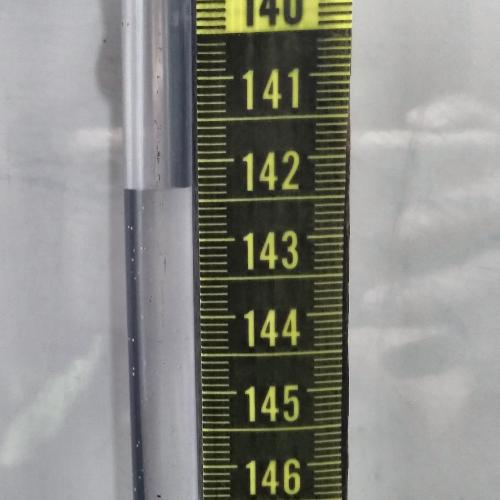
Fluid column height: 142.3 cm